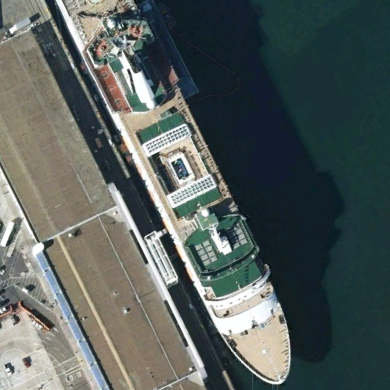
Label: Megayacht